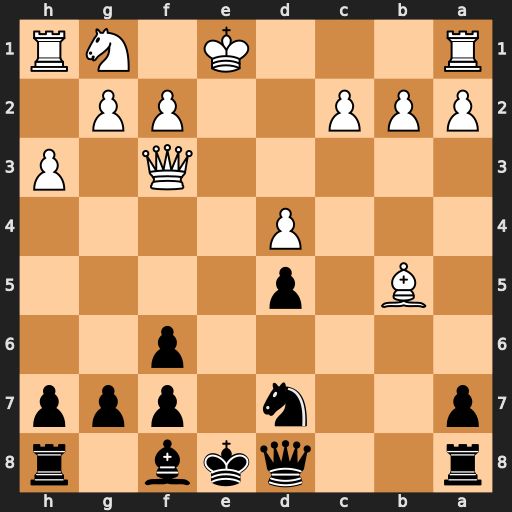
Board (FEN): r2qkb1r/p2n1ppp/5p2/1B1p4/3P4/5Q1P/PPP2PP1/R3K1NR
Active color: b
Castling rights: KQkq
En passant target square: -
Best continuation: Qa5+ Kd1 Qxb5 Qe2+ Qxe2+